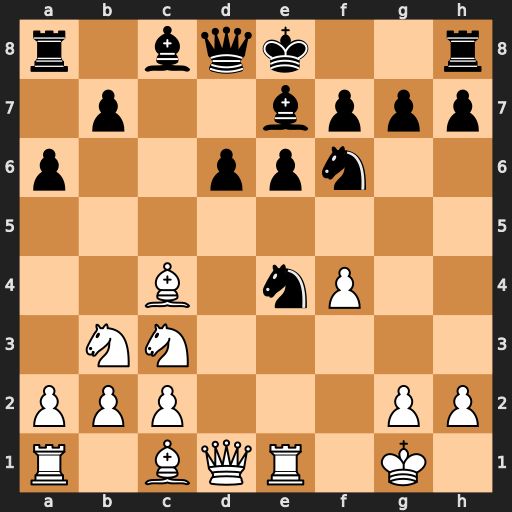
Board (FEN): r1bqk2r/1p2bppp/p2ppn2/8/2B1nP2/1NN5/PPP3PP/R1BQR1K1
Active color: w
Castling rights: kq
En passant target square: -
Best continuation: Nxe4 Nxe4 Rxe4 d5 Rd4